Interaction volume radius: 10 \u00c5
Interaction volume height: 30 \u00c5
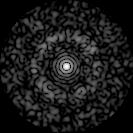
Disorder parameter: 0.8165